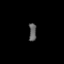
Tissue: lung
Cell type: Epithelial cells
Senescence score: 0.1849
Nuclear area (px): 129
Mean DAPI intensity: 97.132